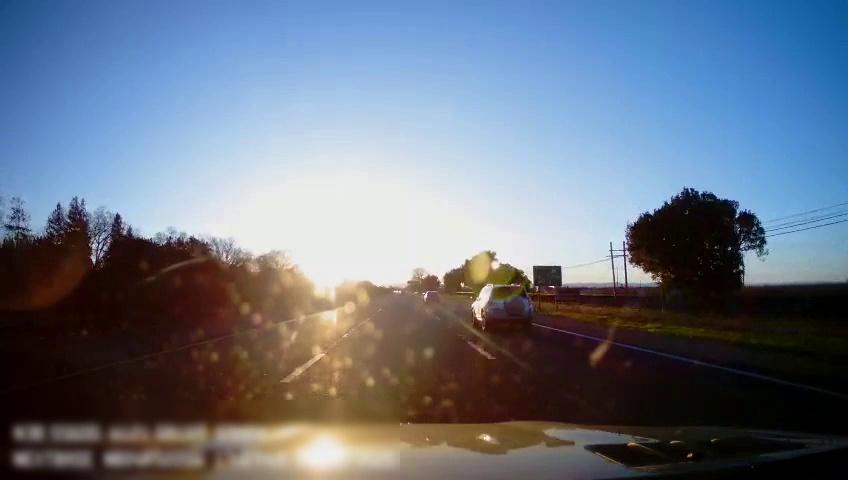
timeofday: Day
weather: Sunny
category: Drivable Space
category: Vehicles | Car
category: Vehicles | SUV
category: Lanes | Alternate Lane
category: Lanes | Current Lane
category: Lanes | Current Lane
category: Lanes | Alternate Lane
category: Traffic | Signs
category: Traffic | Signs